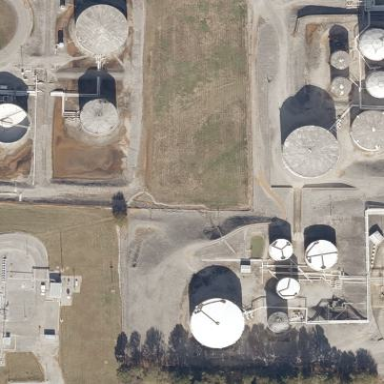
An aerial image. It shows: Industrial area designated as petroleum terminal.